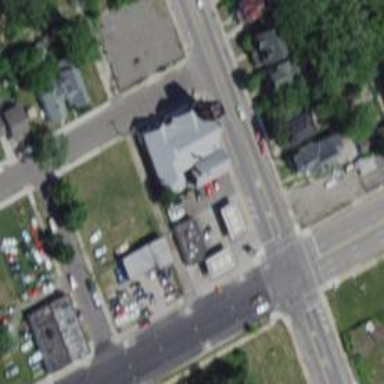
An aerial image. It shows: Convenience shop.